Field crop: tomato
Growth stage: 1
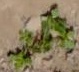
Species: portulaca